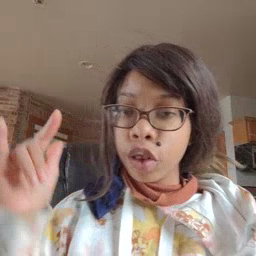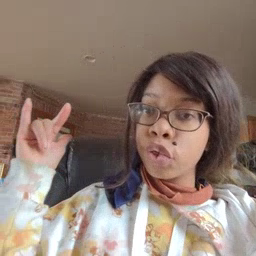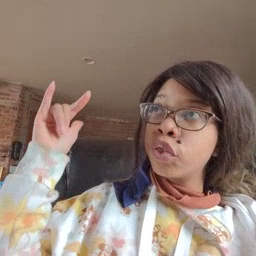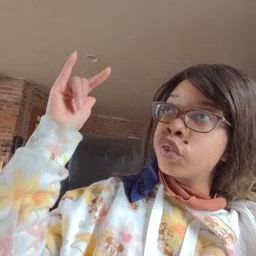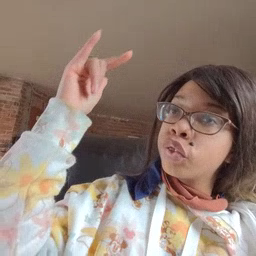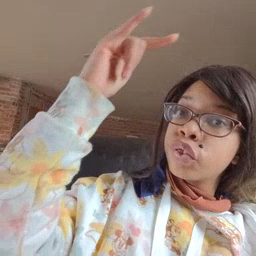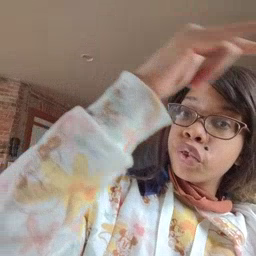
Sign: airplane